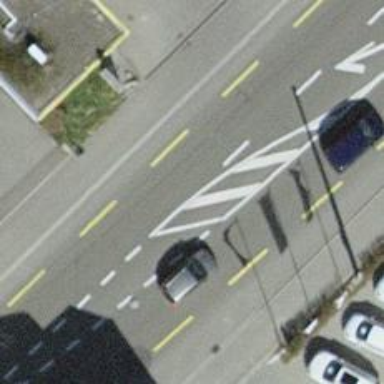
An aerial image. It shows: Asphalt road classified as primary highway. The road has trolley wire for trolley buses.